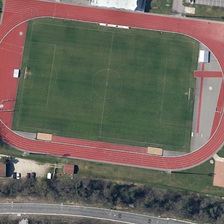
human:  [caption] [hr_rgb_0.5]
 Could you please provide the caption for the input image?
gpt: a playground is near railways with green trees in two sides of it .

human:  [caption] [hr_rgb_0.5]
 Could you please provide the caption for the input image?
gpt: a playground is near railways with green trees in two sides of it .

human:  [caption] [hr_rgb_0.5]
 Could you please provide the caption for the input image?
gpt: a playground is near railways with green trees in two sides of it .

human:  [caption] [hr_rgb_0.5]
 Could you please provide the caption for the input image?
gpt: a playground is near railways with green trees in two sides of it .

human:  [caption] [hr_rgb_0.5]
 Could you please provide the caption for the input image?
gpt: a playground is near railways with green trees in two sides of it .